【题型】解答题　【知识点】解析几何　【难度】medium
直线 \( l \) 过点 \( P(3,2) \) 且与 \( x \) 轴、\( y \) 轴正半轴分别交于 \( A \)、\( B \) 两点。

\noindent (1) 若直线 \( l \) 与 \( 2x+3y-2=0 \) 法向量平行，写出直线 \( l \) 的方程；

\noindent (2) 求 \( \triangle AOB \) 面积的最小值；

\noindent (3) 如图，若点 \( P \) 分向量 \( \overrightarrow{AB} \) 所成的比的值为 2，过点 \( P \) 作平行于 \( x \) 轴的直线交 \( y \) 轴于点 \( M \)，动点 \( E \)、\( F \) 分别在线段 \( MP \) 和 \( OA \) 上，若直线 \( EF \) 平分直角梯形 \( OAPM \) 的面积，求证：直线 \( EF \) 必过一定点，并求出该定点坐标。
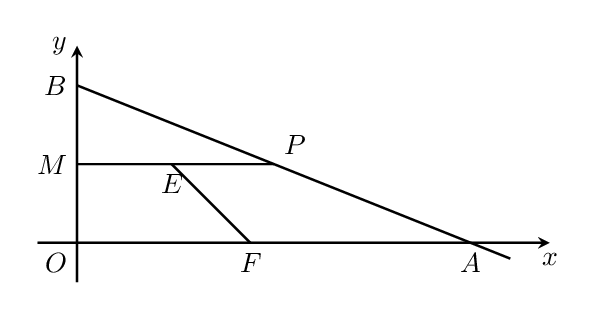
【解答】
\noindent 【答案】(1) \( 3x-2y-5=0 \)；

\noindent (2) \( 12 \)；

\noindent (3) 证明见解析，定点 \( (3,1) \)。

\noindent 【难度】\( 0.4 \)

\noindent 【知识点】直线过定点问题、由两条直线垂直求方程、基本（均值）不等式的应用、由向量共线（平行）求参数

\noindent 【分析】(1) 利用两直线垂直设出一般式，代入点 \( P \) 即可求出直线方程；

\noindent (2) 设直线截距式方程为 \( \frac{x}{a}+\frac{y}{b}=1(a,b>0) \)，代入点 \( P \) 得到 \( \frac{3}{a}+\frac{2}{b}=1 \)，利用基本不等式即可求出面积最小值；

\noindent (3) 设 \( A(a,0) \)，\( B(0,b) \)，利用 \( \overrightarrow{AP}=2\overrightarrow{PB} \) 得到 \( a=9 \)，\( b=6 \)，再设 \( E(m,2) \)，\( F(n,0) \)，根据四边形面积得到 \( m+n=6 \)，代回直线 \( EF \) 方程，求出定点得解。

\noindent 【详解】(1) 由题设直线 \( l:3x-2y+C=0 \)，将点 \( (3,2) \) 代入得 \( 9-4+C=0 \)，所以 \( C=-5 \)，故直线 \( l \) 的方程为 \( 3x-2y-5=0 \)。

\noindent (2) 设直线 \( l \) 的方程为 \( \frac{x}{a}+\frac{y}{b}=1(a,b>0) \)，

\noindent 将点 \( (3,2) \) 代入得 \( \frac{3}{a}+\frac{2}{b}=1\geq 2\sqrt{\frac{3}{a}\cdot\frac{2}{b}}=2\sqrt{\frac{6}{ab}} \)，则 \( ab\geq 24 \)，

\noindent 则 \( S_{\triangle AOB}=\frac{1}{2}ab\geq \frac{1}{2}\cdot 24=12 \)，当且仅当 \( \frac{3}{a}=\frac{2}{b} \)，结合 \( \frac{3}{a}+\frac{2}{b}=1 \)，即 \( a=6 \)，\( b=4 \) 时等号成立，

\noindent 故 \( \triangle AOB \) 的面积最小值为 \( 12 \)。

\noindent (3) 证明：点 \( P \) 分向量 \( \overrightarrow{AB} \) 所成的比的值为 2，即为 \( \overrightarrow{AP}=2\overrightarrow{PB} \)，

\noindent 设 \( A(a,0) \)，\( B(0,b) \)，由 \( P(3,2) \)，\( \overrightarrow{AP}=(3-a,2) \)，\( \overrightarrow{PB}=(-3,b-2) \)，

\noindent 即有 \( (3-a,2)=2(-3,b-2) \)，

\noindent 可得 \( a=9 \)，\( b=3 \)，\( M(0,2) \)，\( |OM|=2 \)，\( |PM|=3 \)，

\noindent 梯形 \( AOMP \) 的面积为 \( \frac{1}{2}\times 2\times (3+9)=12 \)，由题意可得梯形 \( FOME \) 的面积为 \( 6 \)，

\noindent 设 \( E(m,2) \)，\( F(n,0) \)，可得 \( \frac{1}{2}\times 2(m+n)=6 \)，即 \( m+n=6 \)，

\noindent 由直线 \( EF \) 的方程为 \( y=\frac{2}{m-n}(x-n) \)，

\noindent 将 \( n=6-m \) 代入上式可得 \( 2m(y-1)-(2x+6y-12)=0 \)，

\noindent 由 \( \begin{cases} y-1=0 \\ 2x+6y-12=0 \end{cases} \)，解得 \( x=3 \)，\( y=1 \)，

\noindent 则直线 \( EF \) 经过定点 \( (3,1) \)。